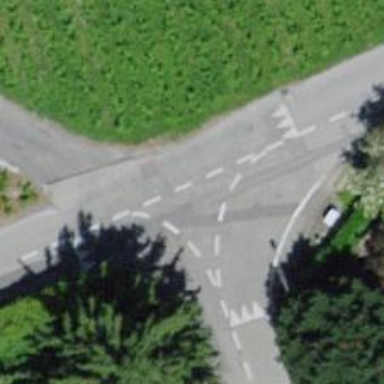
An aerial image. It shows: Table-style traffic calming feature.